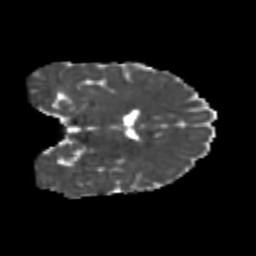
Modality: MD
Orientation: coronal
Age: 22
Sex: male
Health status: healthy
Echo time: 0.074 s